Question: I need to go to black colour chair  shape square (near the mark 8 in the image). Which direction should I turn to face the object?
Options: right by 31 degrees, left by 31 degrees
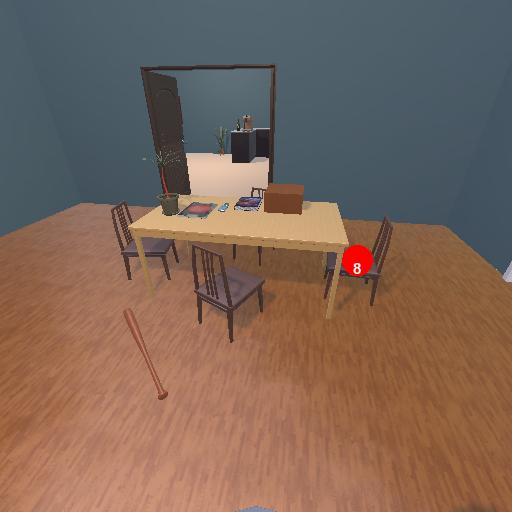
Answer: right by 31 degrees